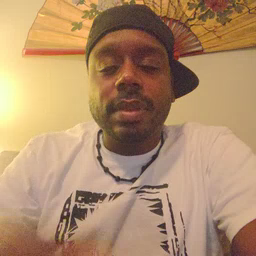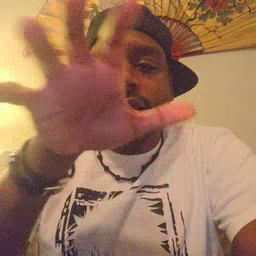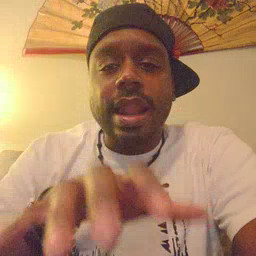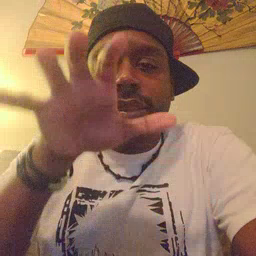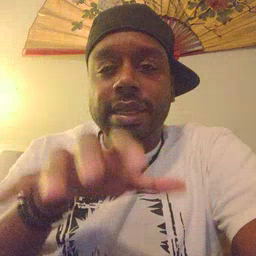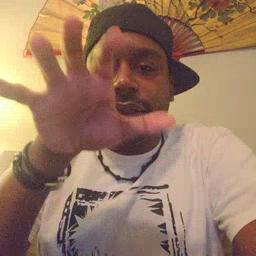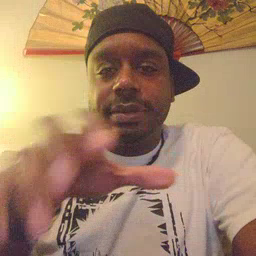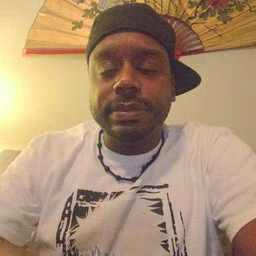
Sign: alligator